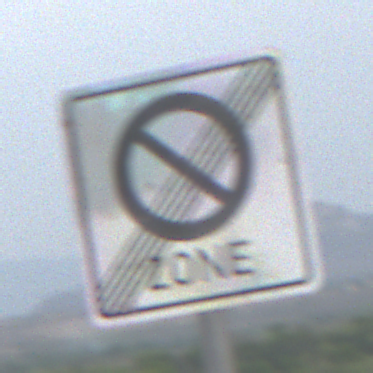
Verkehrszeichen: EndeEingeschraenktesHalteverbotZone
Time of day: Midday
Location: Outdoor (Nature)
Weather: PartlyCloudy
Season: NotSpecified
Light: Natural